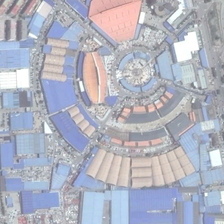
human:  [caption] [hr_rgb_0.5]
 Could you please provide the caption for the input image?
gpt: the area is a vast industrial area .

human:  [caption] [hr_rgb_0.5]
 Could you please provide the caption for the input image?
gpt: the area is a vast industrial area .

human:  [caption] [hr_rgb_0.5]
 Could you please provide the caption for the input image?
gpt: a large number of factories have been built in the industrial district .

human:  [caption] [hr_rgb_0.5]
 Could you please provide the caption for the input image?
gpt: a large number of factories have been built in the industrial district .

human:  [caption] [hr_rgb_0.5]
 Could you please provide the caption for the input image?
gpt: the area is a vast industrial area .